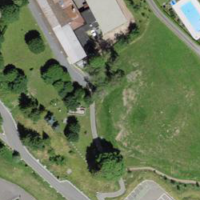
EUNIS habitat code: 55
Species observed at this site:
Cardamine pratensis